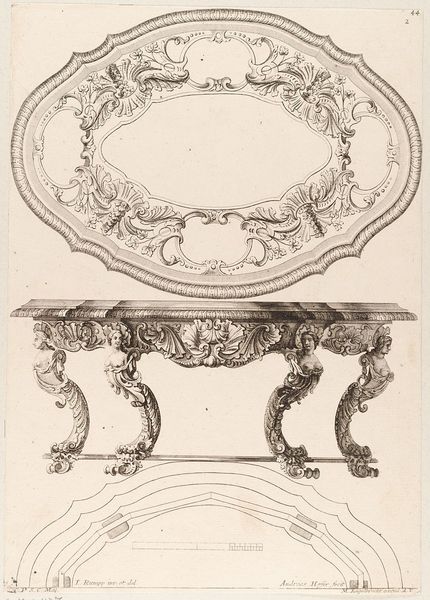
Titel: Grund- und Aufriss eines ovalen Tisches
Künstler: Martin Engelbrecht
Standort: Hamburg
Institution: Museum für Kunst und Gewerbe Hamburg
Schlagwörter: busen, skizze, tisch, zeichnung, ornament, barock, spiegel, rokoko, oval, beine, füße, grafik, graphik, ornamente, fotografie, photographie, tischbeine, druck, druckgraphik, druckgrafik, radierung, stich, kunstgewerbe, laubwerk, blattwerk, kupferstich, kunsthandwerk, verzierungen, hamburg, hausrat, bandelwerk, gewerbe, reproduktionen, industriedesign, druckerzeugnisse, möbel, ornamentstich, vorlageblätter, kunst und gewerbe